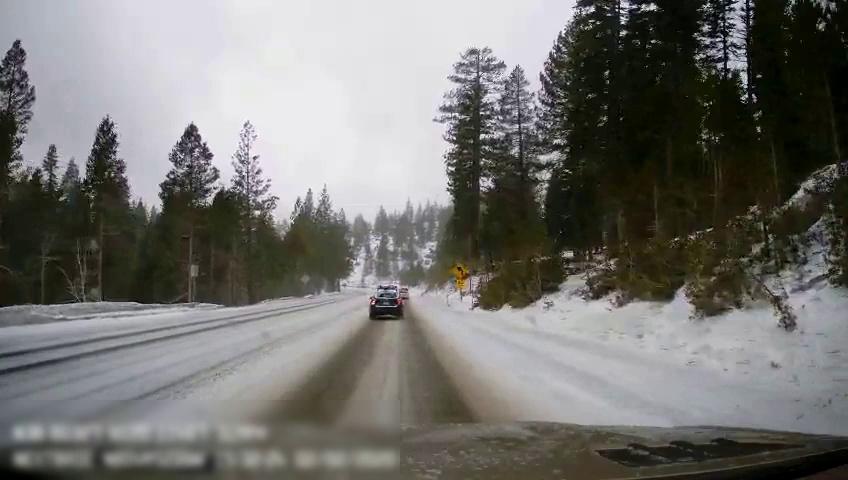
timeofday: Day
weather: Snowy
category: Drivable Space
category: Vehicles | Car
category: Vehicles | Car
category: Traffic | Signs